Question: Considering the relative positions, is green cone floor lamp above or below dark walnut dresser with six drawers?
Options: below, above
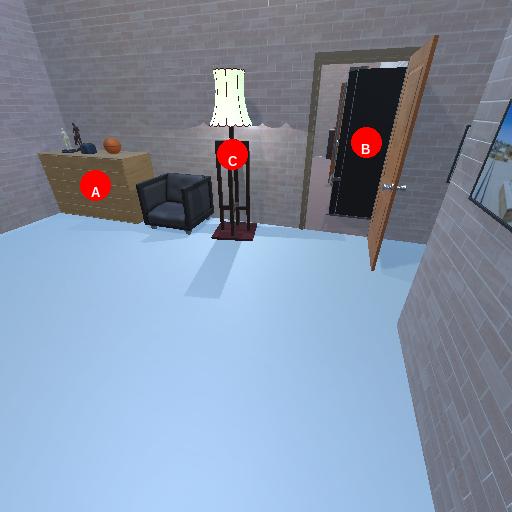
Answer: below